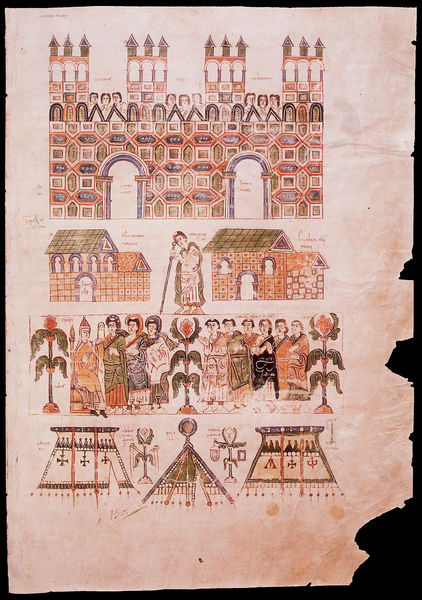
Titel: Codex Albeldense
Institution: (bei) Madrid, Biblioteca Real Monasterio de San Lorenzo de El Escorial, Patrimonio Nacional
Schlagwörter: baum, bäume, menschen, haus, rot, muster, ornament, häuser, pflanzen, papier, mauer, könig, thron, zinnen, bögen, buch, burg, türme, seite, pergament, stadttor, religiös, palmen, handschrift, zelt, indianer, buchmalerei, tipi, pergasment, cordobaq